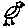
Label: bird